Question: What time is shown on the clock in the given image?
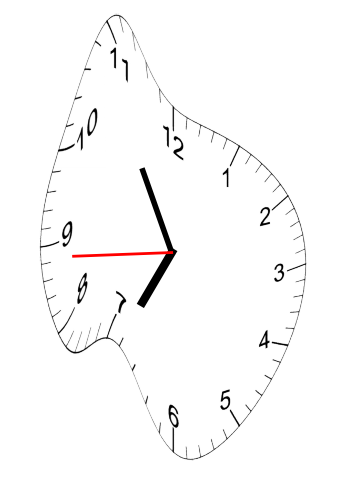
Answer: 06:54:44